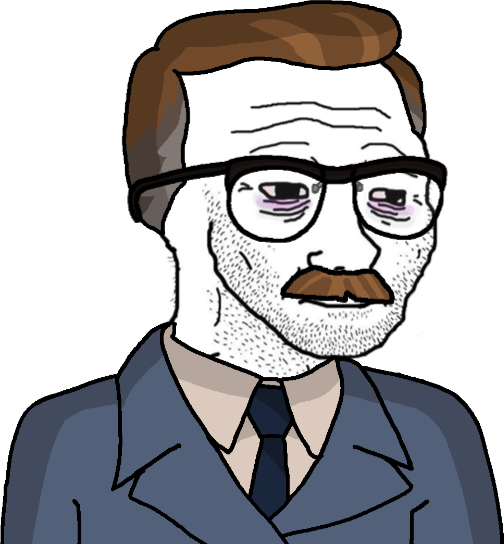
Label: 5_Doomer